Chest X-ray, AP view. Patient: 22 years old, sex M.
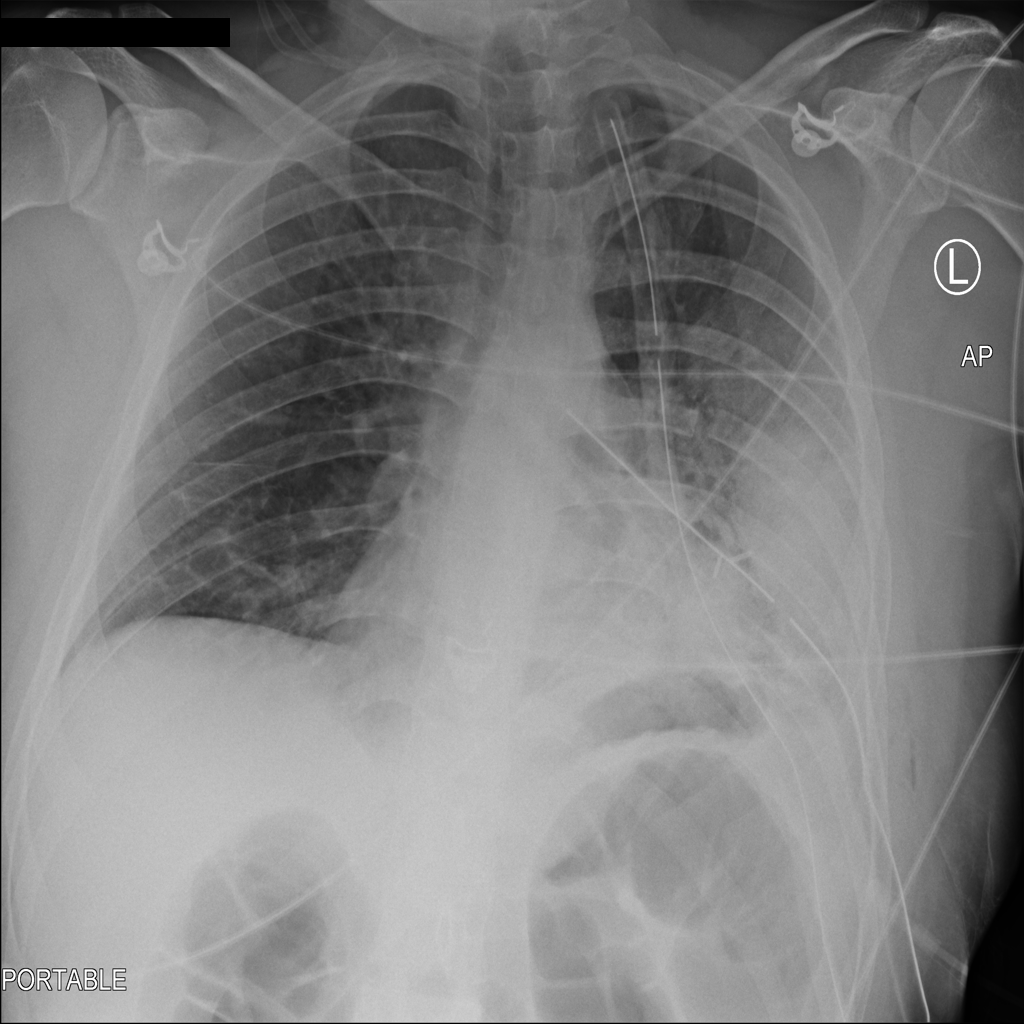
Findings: Atelectasis, Effusion, Infiltration